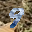
Label: 9